Question: My task is to change the language settings from English to two other languages. I added those languages in the Localization and creates Localizable string file where I added those three languages, however, I don't know how to apply this changes. I need to pick a language from a picker, press "save" and apply those changes. Also I have a button "Reset" which will turn the app back to English. I would like to see the exact code of how to apply it< if possible, please
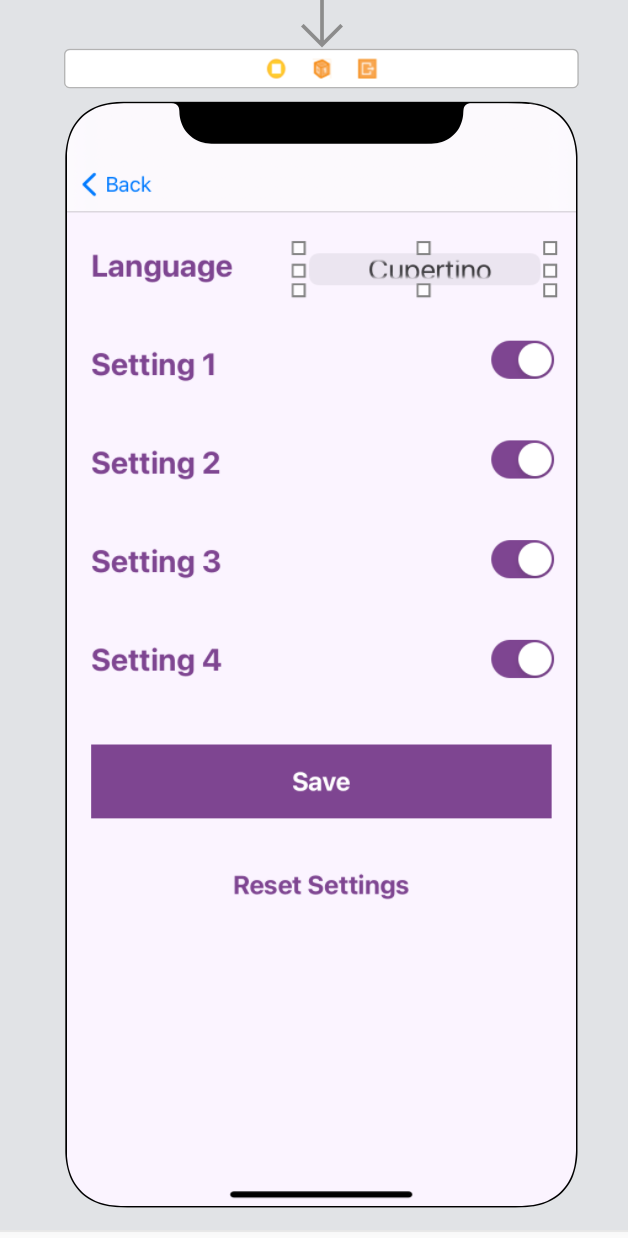
Answer: You just need to simply set the 'language' key in the 'UserDefaults' to alter the language of the app. Although, the views will have to be reloaded to apply these changes to the strings that are already being loaded.
Here's a working example that you can use:
'''
enum Language: String, CaseIterable {
case english, german, french
var code: String {
switch self {
case .english: return "en"
case .german: return "de"
case .french: return "fr"
}
}
static var selected: Language {
set {
UserDefaults.standard.set([newValue.code], forKey: "AppleLanguages")
UserDefaults.standard.set(newValue.rawValue, forKey: "language")
}
get {
Language(rawValue: UserDefaults.standard.string(forKey: "language") ?? "") ?? .english
}
}
}
'''
Usage:
'''
Language.selected = .french
'''
You can modify the above API according to your needs.